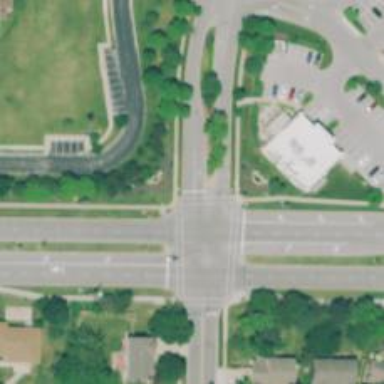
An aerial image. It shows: Solid stop line on the road.